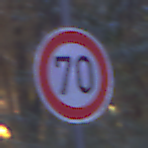
Verkehrszeichen: Geschwindigkeit70
Umgebung: Outdoor, Suburban
Tageszeit: Night
Wetter: PartlyCloudy
Licht: Artificial
Jahreszeit: NotSpecified
Kontrast: LowContrast